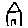
Label: house